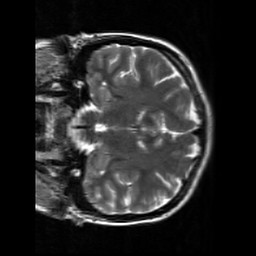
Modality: T2w
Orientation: coronal
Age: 18
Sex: female
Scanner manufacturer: siemens
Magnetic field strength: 3 T
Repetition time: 7 s
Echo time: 0.09 s